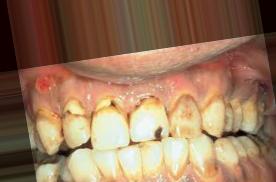
Condition: Tooth Discoloration